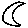
Label: moon